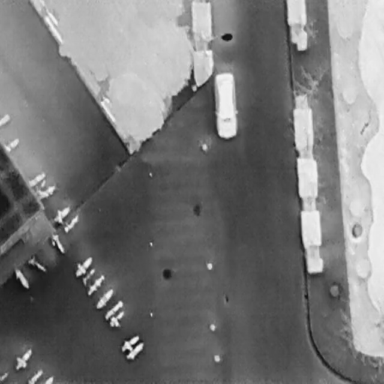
There is a Car in the infrared image.